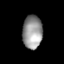
Tissue: lung
Cell type: Epithelial cells
Senescence score: 0.2414
Nuclear area (px): 645
Mean DAPI intensity: 149.783